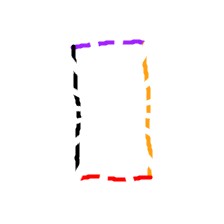
Shape: rectangle